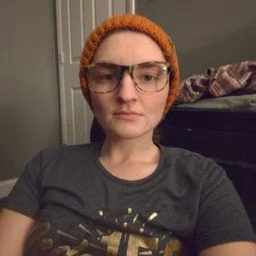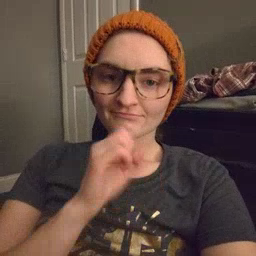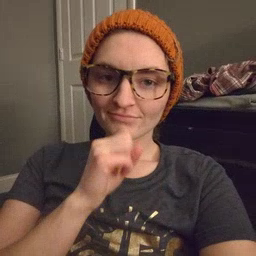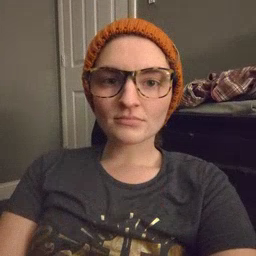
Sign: orange